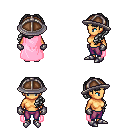
a pixel art fantasy rpg character, female body template, human, tanned skin, pink cape, magenta pants, gray princess hairstyle, chain helm, metal gloves, metal boots, four views (front, back, left, right), 2x2 character sprite sheet, small pixel art, hard edges, no anti-aliasing